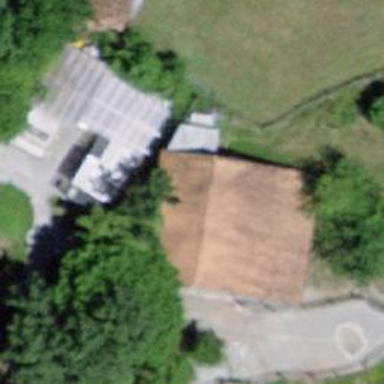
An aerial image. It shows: Barn.